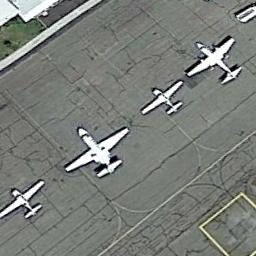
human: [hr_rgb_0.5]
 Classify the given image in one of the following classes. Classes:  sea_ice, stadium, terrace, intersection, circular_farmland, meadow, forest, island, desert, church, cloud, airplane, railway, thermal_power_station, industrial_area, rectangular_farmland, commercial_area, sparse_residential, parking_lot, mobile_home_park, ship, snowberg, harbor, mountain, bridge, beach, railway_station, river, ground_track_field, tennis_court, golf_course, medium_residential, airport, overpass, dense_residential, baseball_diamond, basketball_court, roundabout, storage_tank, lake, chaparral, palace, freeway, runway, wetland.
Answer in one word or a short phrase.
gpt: airplane